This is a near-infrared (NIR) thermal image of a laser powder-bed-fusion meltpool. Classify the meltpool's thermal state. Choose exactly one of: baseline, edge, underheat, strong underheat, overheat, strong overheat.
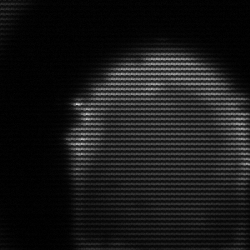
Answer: edge